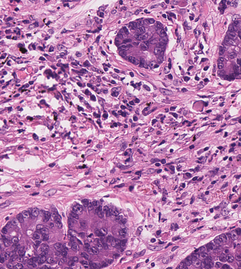
Tumor epithelial tissue: yes
Tumor-associated stroma tissue: yes
Normal tissue: no